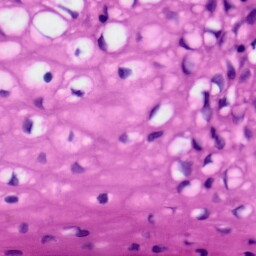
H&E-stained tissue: Tonsil